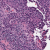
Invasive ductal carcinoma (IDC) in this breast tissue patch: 1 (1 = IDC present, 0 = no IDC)